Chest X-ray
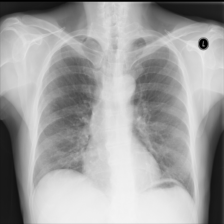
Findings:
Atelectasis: negative
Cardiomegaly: negative
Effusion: negative
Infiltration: positive
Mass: negative
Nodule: negative
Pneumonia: negative
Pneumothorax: negative
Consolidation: negative
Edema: negative
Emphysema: negative
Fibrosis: negative
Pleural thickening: negative
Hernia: negative